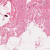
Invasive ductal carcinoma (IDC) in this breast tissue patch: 0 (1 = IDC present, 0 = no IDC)